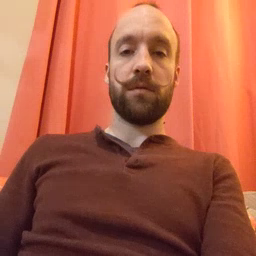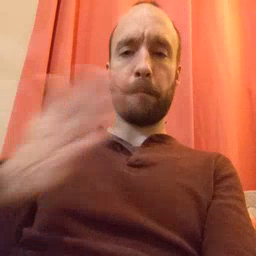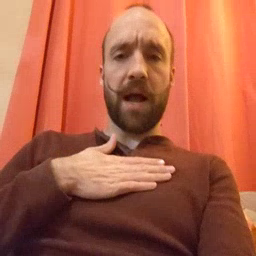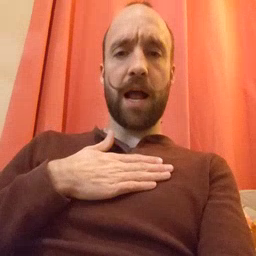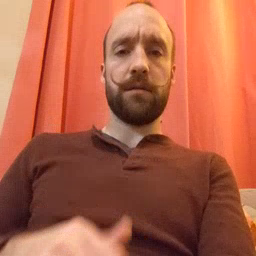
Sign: minemy